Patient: sex M, age 66
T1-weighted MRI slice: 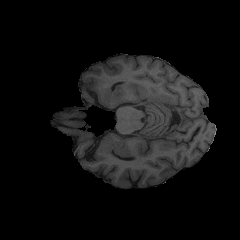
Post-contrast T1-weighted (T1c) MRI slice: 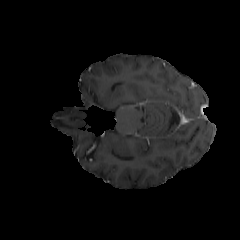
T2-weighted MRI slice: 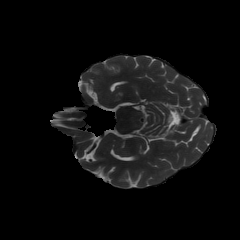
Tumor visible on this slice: no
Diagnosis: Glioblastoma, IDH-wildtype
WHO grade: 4